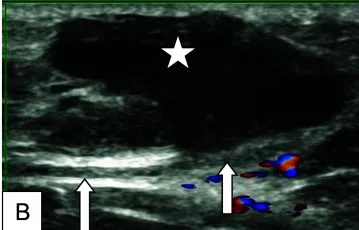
Longitudinal color Doppler.
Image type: radiology (ultrasound)